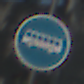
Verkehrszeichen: Busssonderstreifen
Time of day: Midday
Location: Outdoor (Suburban)
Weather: Clear
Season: NotSpecified
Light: Natural